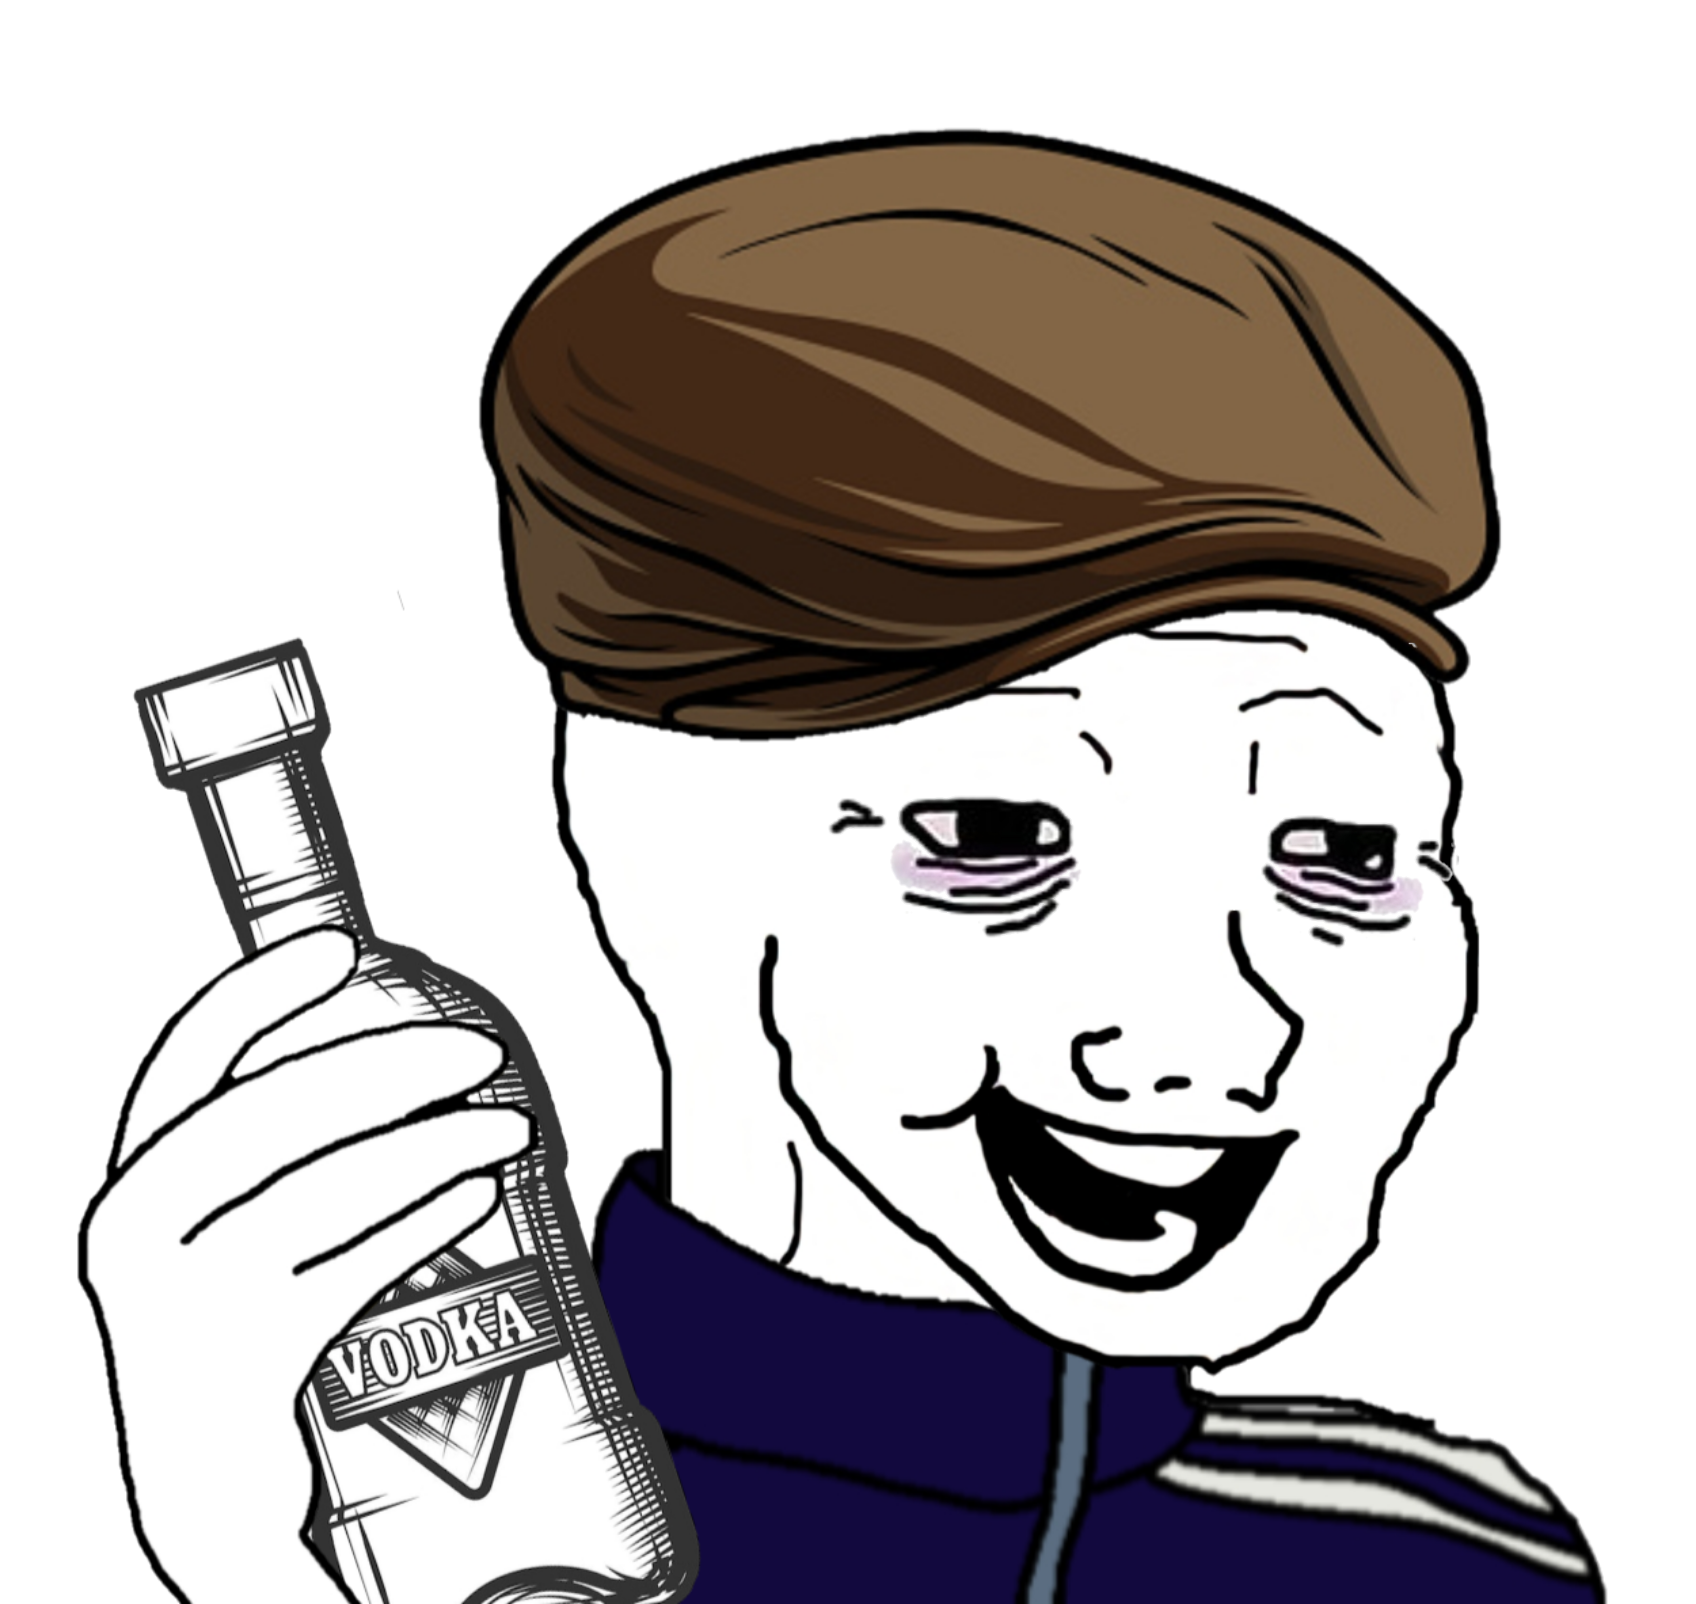
Label: 5_Bloomer